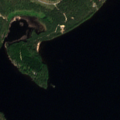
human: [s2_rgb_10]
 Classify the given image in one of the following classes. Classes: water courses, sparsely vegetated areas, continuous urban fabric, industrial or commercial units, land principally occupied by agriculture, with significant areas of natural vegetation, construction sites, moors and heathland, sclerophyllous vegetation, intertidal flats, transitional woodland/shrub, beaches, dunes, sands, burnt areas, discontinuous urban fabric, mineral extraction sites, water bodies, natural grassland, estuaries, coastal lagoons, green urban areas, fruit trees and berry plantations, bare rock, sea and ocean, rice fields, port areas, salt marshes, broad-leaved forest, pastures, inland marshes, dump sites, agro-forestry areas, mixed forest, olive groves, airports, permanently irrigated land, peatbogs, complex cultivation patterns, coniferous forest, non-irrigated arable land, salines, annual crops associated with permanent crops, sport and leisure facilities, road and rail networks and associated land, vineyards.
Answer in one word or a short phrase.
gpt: coniferous forest, water bodies